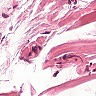
Metastatic tissue present: no